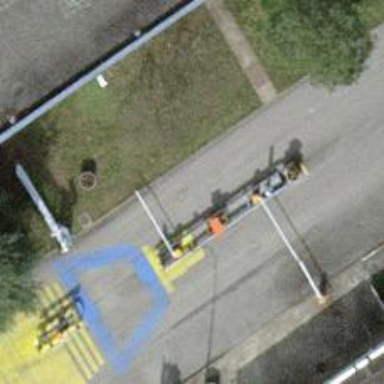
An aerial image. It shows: Lift gate barrier.